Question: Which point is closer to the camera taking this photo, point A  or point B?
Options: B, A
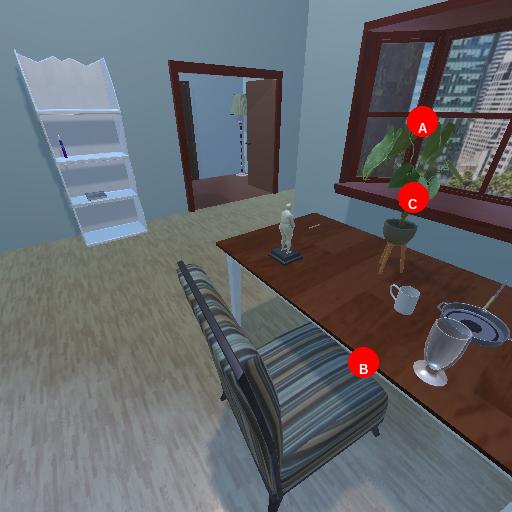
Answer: B